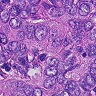
Metastatic tissue present: yes